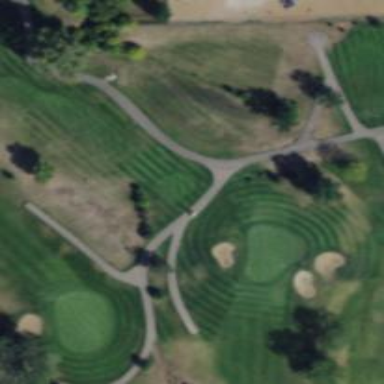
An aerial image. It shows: Service road with grade1 track surface. It resembles golf cart path.